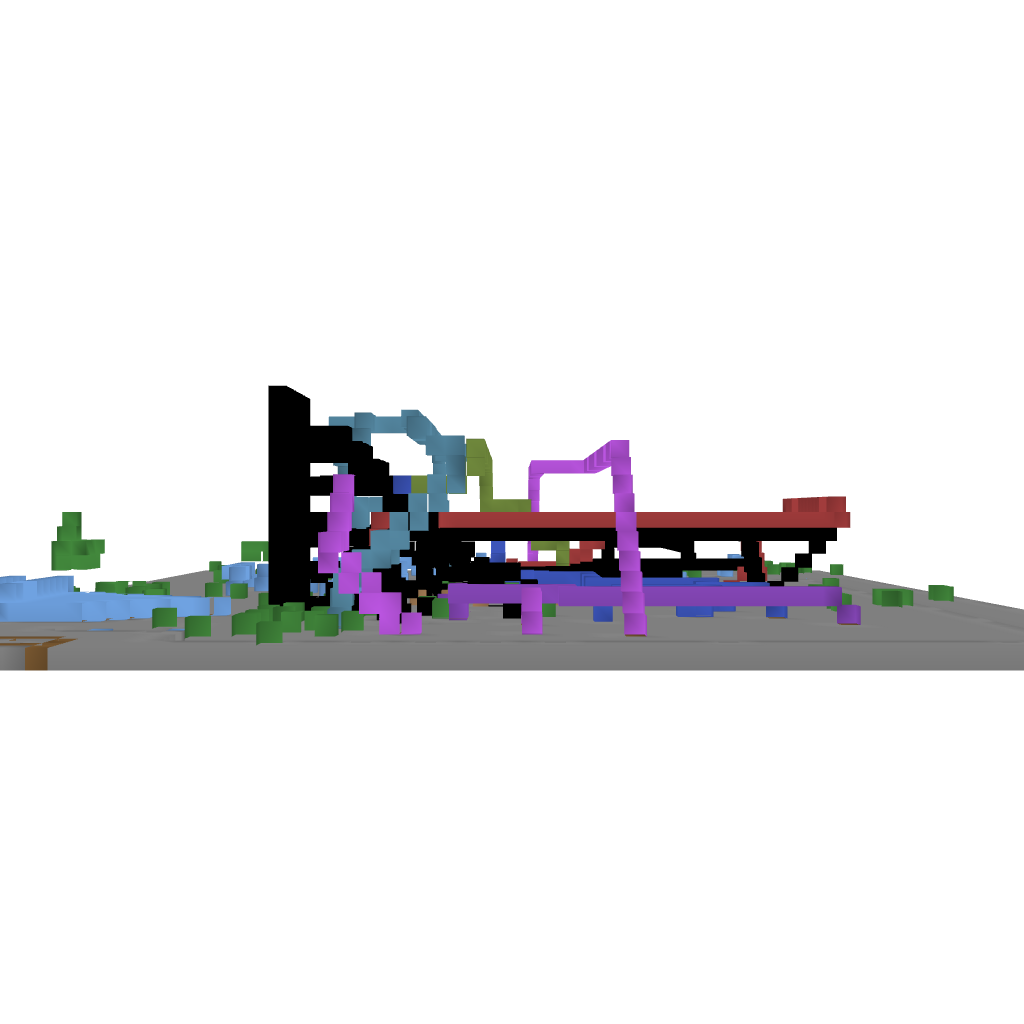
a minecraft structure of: Numbers 0-9 bad low quality